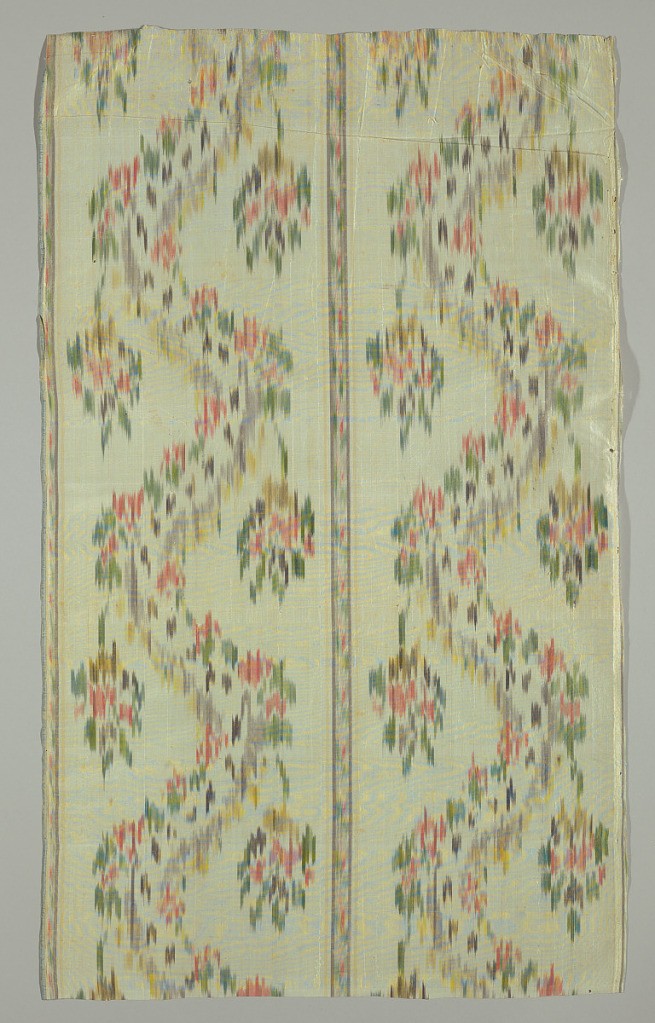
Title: Textile
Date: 18th century
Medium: silk Technique: warp printed plain weave
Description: Panels from a skirt made of lightweight taffeta with chiné warp producing Louis XV design of vertical bands, each containing large serpentining floral band with small floral form dropping from each outward curve below, and each set off by guard bands. Greens, yellows, corals, brown, mauve on an undyed ground.